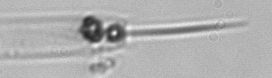
Label: Ditylum_brightwellii